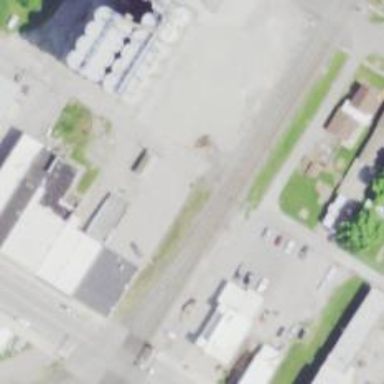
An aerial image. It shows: Railway siding for service.